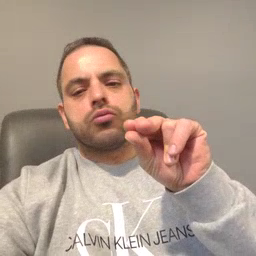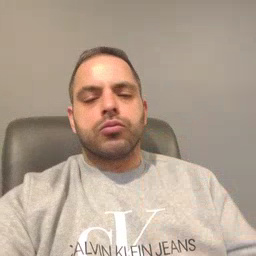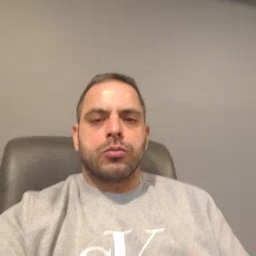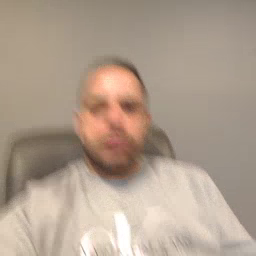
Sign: no